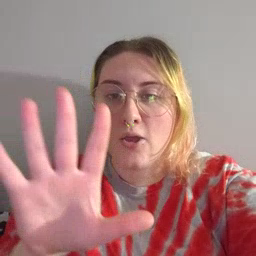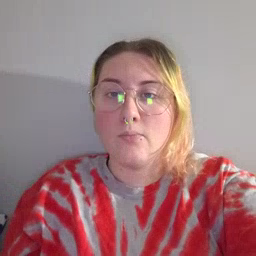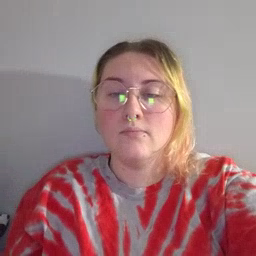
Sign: blow